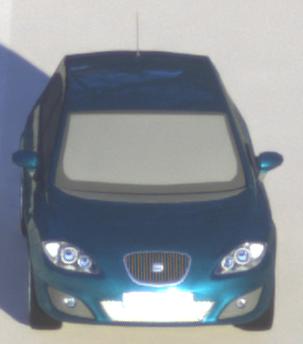
Make: SEAT
Model: Leon 1.4
Detailed model: Leon (1P)
Model produced from: 2009/04
Model produced until: 2010/08
Doors: 5
Color: blue
Road condition: dry road
Daytime: sunrise or sunset
Contrast: high contrast